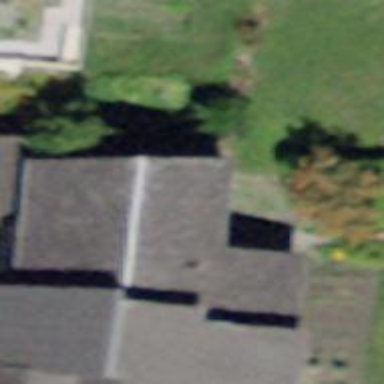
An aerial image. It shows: Terrace building.